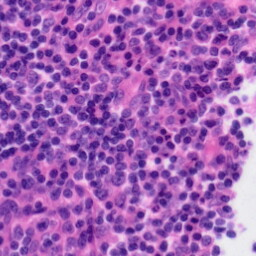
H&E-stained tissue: Tonsil